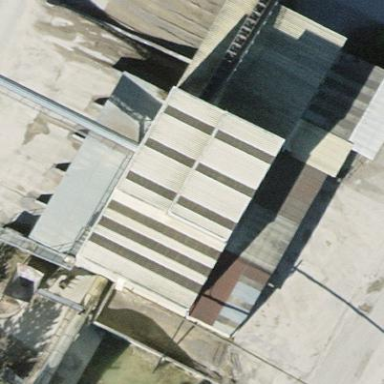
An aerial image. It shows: Industrial building.